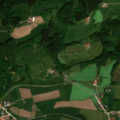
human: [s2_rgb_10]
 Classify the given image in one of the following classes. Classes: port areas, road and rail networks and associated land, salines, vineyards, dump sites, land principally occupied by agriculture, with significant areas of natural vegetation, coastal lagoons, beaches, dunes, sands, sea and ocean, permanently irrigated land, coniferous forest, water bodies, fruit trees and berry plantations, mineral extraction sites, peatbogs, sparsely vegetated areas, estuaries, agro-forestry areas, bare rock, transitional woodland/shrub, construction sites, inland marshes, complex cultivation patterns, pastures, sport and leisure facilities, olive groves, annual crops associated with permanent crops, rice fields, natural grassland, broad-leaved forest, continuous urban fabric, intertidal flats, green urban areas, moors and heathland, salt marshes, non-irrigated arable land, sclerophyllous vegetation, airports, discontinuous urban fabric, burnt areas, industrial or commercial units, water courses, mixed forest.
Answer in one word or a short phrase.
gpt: discontinuous urban fabric, non-irrigated arable land, pastures, complex cultivation patterns, broad-leaved forest, mixed forest